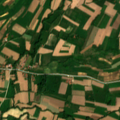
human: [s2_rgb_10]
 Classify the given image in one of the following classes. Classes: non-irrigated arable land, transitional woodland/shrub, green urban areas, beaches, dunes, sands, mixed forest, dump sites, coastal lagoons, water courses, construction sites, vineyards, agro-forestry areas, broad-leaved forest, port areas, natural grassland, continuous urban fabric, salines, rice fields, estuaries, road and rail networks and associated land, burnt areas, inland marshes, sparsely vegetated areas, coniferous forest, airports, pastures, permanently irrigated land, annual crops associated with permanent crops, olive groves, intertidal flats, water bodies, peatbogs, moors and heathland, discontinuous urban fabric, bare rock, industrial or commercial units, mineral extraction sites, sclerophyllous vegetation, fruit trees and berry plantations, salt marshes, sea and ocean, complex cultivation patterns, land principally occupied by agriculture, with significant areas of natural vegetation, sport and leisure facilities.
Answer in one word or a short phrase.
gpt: complex cultivation patterns, land principally occupied by agriculture, with significant areas of natural vegetation